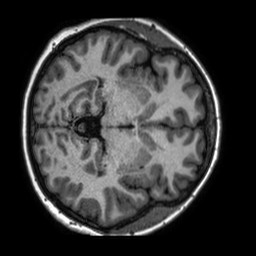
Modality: T1w
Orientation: axial
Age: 41
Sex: female
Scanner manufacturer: philips
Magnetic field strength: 1.5 T
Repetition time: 0.008306 s
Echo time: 0.003812 s